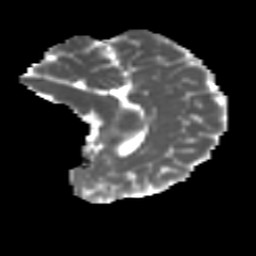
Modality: MD
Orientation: sagittal
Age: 13
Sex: female
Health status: ill
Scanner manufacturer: ge
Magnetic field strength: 3 T
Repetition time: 6.752 s
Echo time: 0.079 s